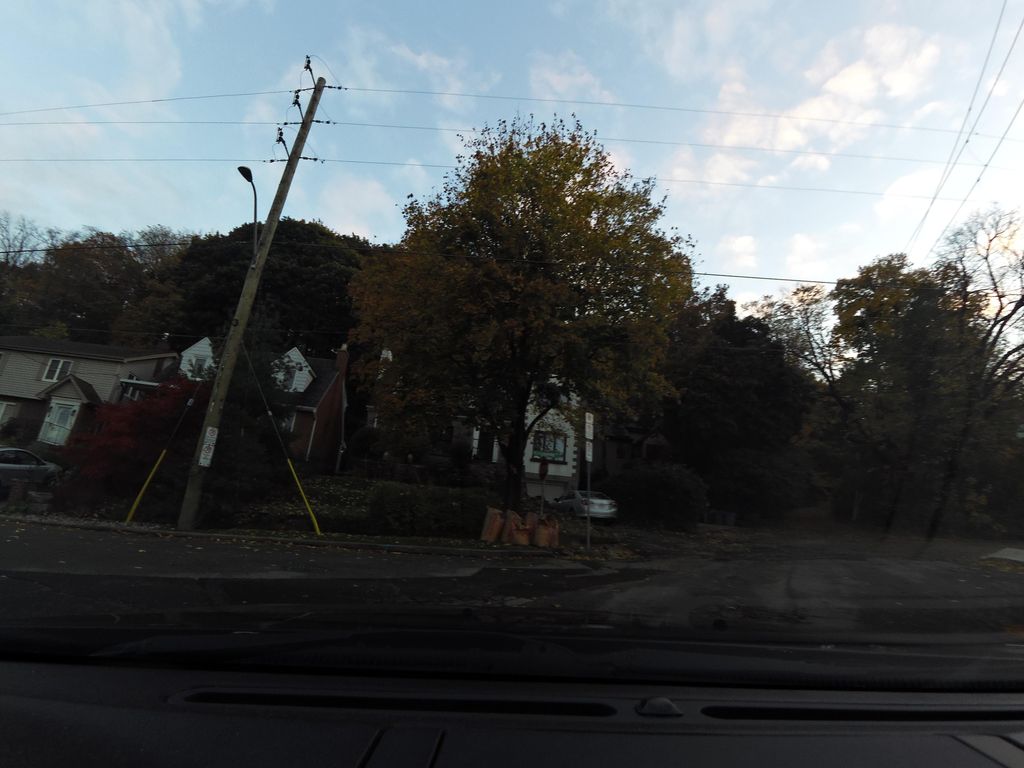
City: hamilton